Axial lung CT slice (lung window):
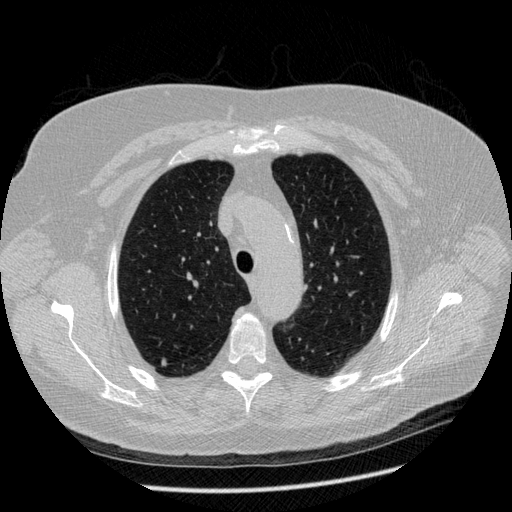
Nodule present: yes
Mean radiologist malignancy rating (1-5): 4